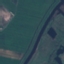
Land use / land cover class: River